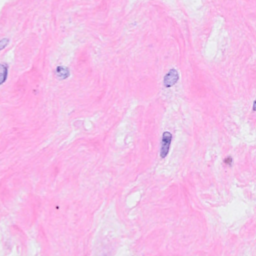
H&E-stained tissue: Breast